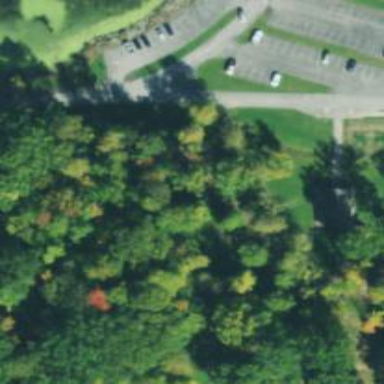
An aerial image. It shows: Disc golf basket.